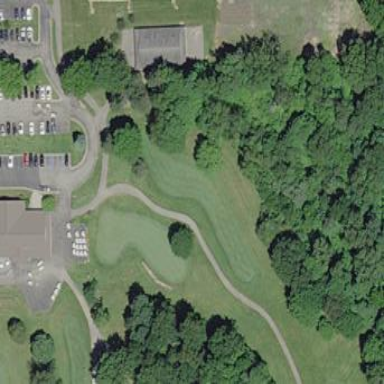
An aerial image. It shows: Grass area designated as golf tee.